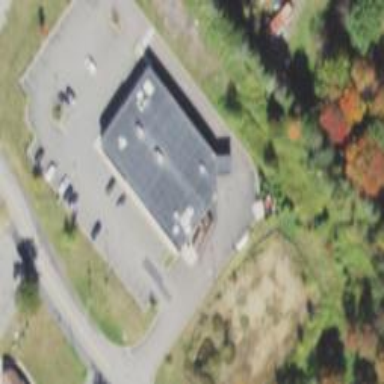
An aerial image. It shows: Pharmacy providing healthcare services.